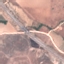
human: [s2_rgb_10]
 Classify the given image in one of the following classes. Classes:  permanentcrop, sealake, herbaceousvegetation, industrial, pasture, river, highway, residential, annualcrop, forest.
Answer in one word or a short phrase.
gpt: Highway